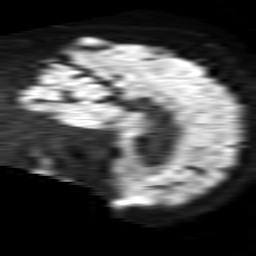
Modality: TRACE
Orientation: sagittal
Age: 73
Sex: male
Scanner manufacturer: philips
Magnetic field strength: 1.5 T
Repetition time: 4.6 s
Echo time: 0.08528 s